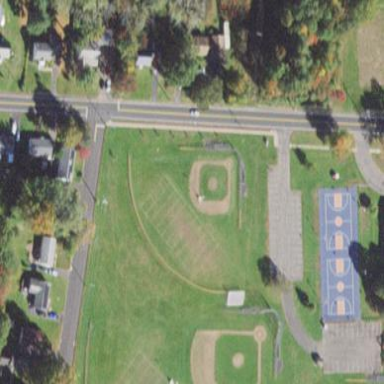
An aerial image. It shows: Baseball pitch for leisure land.